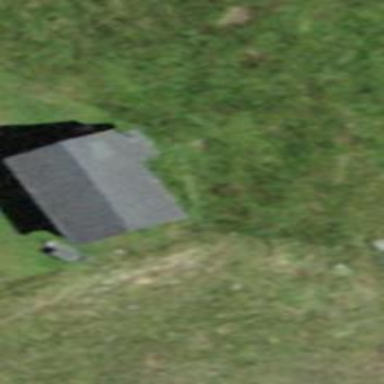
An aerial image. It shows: Bungalow.